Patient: sex M, age 72
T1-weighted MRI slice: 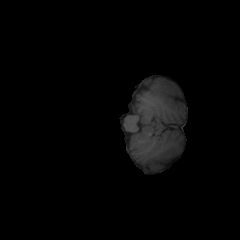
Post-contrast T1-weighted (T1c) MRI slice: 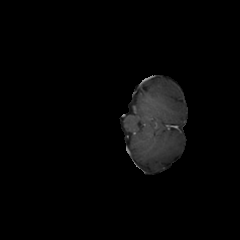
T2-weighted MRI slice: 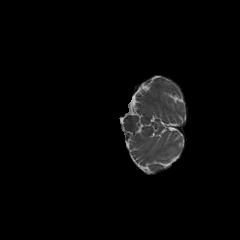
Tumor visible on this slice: no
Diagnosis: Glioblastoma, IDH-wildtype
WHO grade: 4